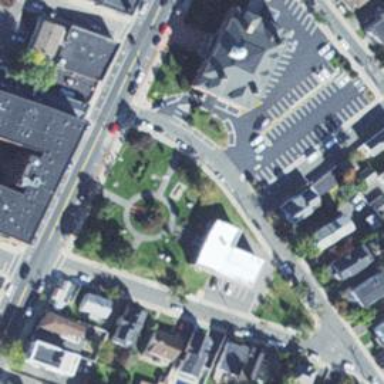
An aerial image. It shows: Historical war memorial.